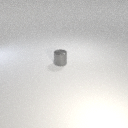
small gray metal cylinder